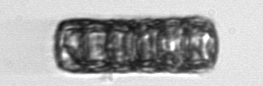
Label: Paralia_sulcata